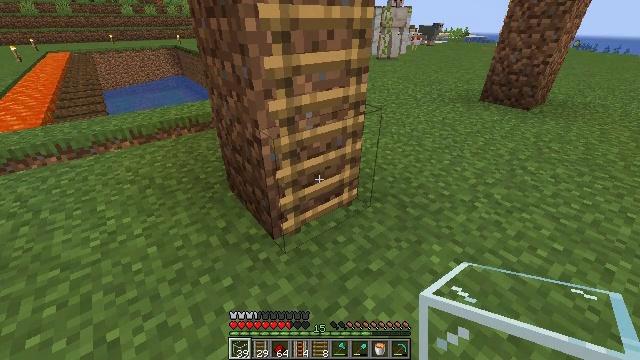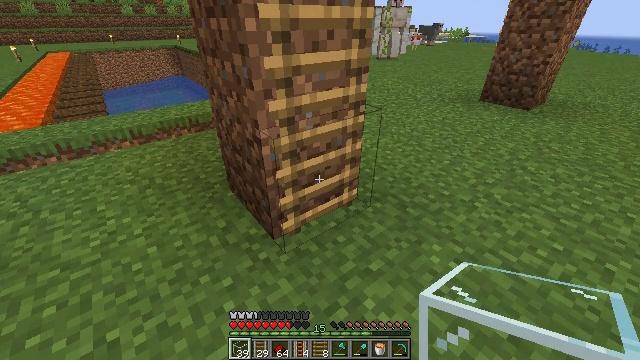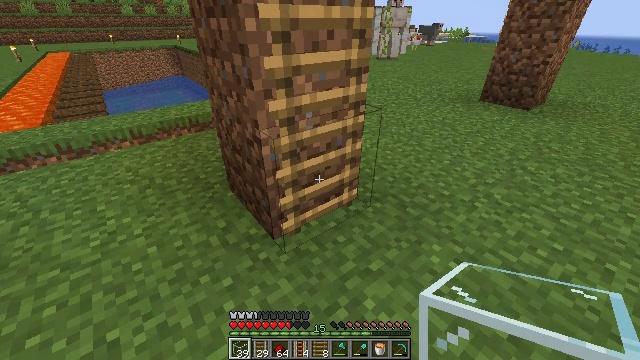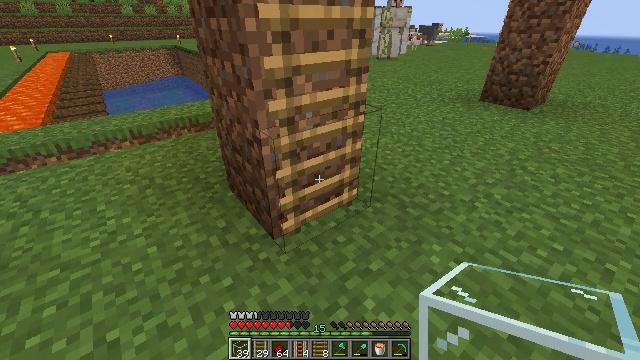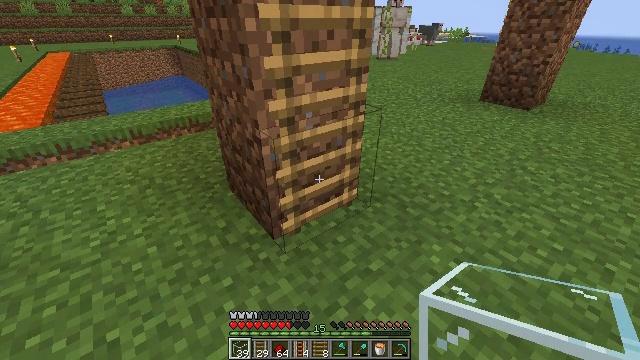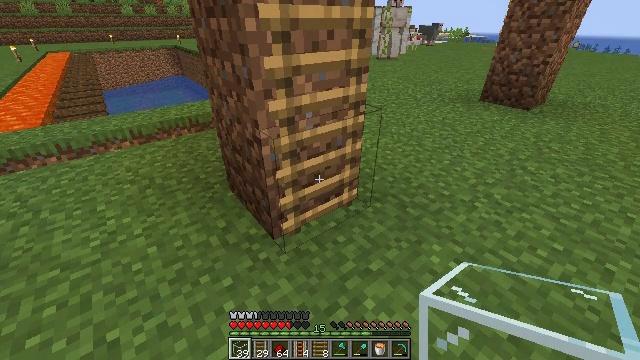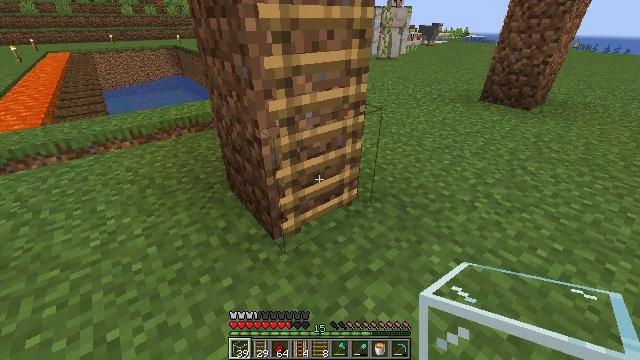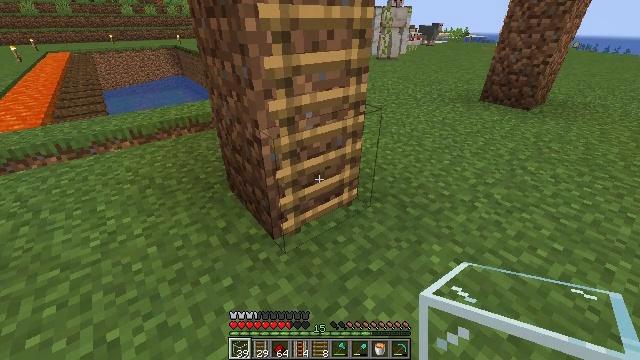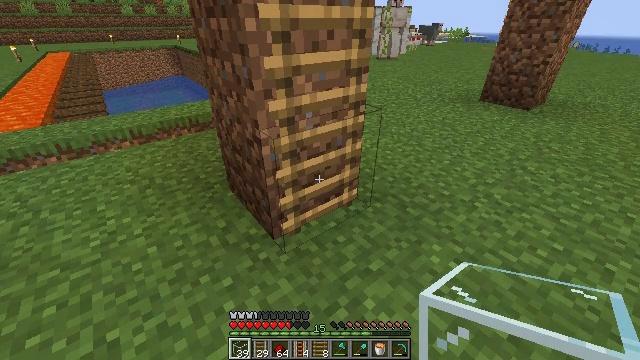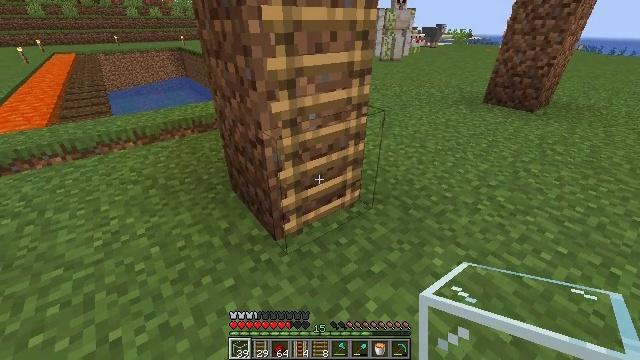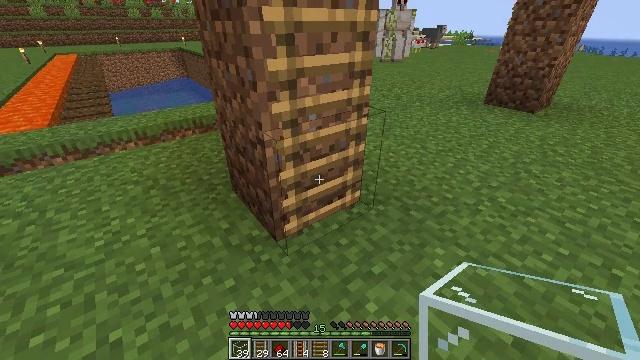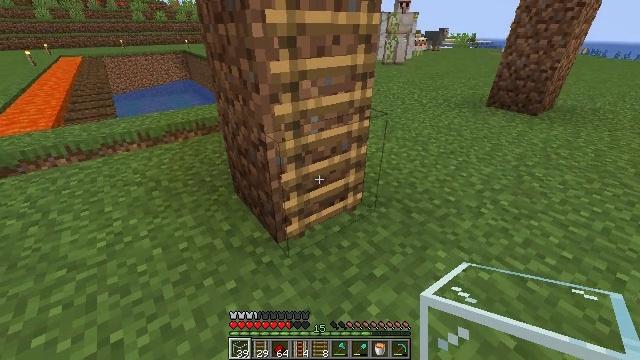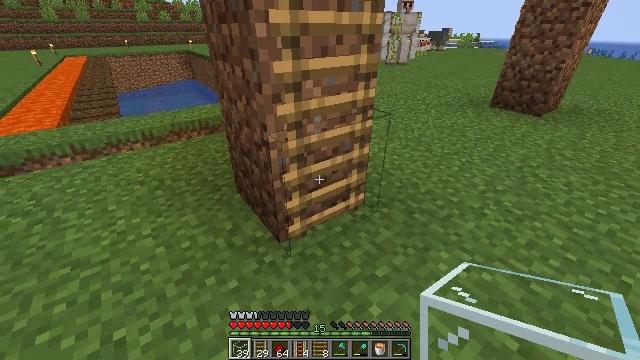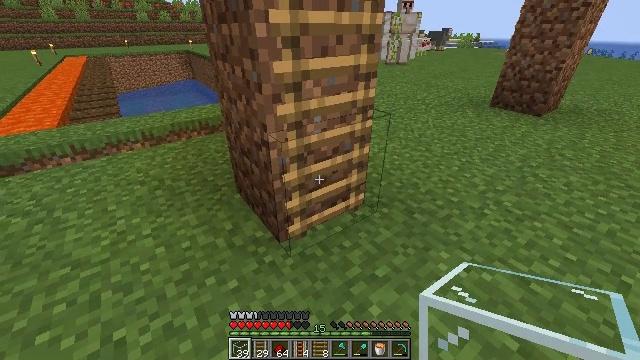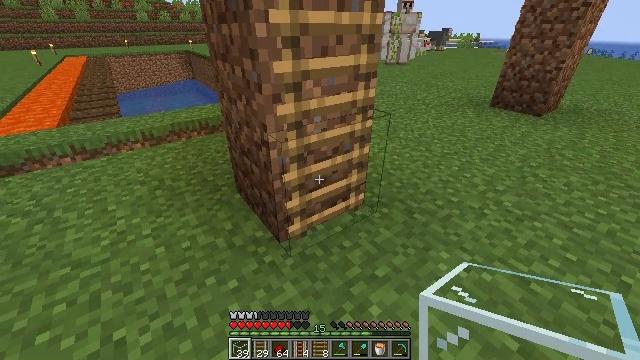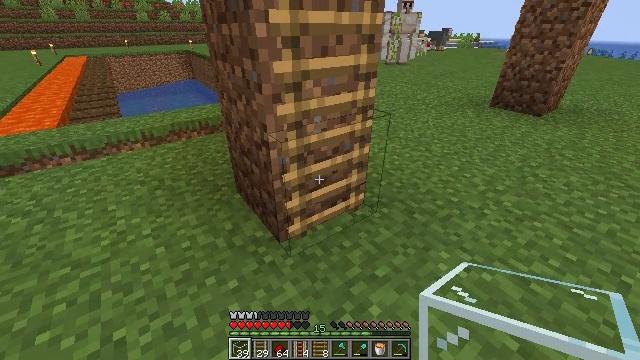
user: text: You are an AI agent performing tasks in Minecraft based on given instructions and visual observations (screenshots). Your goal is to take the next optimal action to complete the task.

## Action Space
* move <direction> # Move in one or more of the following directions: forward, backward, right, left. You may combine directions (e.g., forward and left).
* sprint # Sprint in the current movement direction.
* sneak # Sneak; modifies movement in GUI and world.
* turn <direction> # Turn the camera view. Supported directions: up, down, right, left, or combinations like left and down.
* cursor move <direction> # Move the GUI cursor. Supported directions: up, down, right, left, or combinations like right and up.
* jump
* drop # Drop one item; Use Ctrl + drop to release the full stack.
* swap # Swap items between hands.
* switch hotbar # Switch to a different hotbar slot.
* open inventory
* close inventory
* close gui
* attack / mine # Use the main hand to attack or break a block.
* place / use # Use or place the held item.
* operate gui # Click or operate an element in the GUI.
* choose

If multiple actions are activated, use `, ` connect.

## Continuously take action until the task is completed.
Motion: motion action
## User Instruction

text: Gather the ladder by attacking it.
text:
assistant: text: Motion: no_op
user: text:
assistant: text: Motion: no_op
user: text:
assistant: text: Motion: no_op
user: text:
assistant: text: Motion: no_op
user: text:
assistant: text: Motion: no_op
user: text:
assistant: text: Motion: no_op
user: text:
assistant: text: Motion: no_op
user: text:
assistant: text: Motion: no_op
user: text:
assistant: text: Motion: no_op
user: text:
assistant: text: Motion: no_op
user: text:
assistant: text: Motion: no_op
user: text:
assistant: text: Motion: no_op
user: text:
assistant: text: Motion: no_op
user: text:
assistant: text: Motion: no_op
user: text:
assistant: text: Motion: no_op
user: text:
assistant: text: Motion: no_op
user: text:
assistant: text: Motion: no_op
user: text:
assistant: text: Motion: no_op
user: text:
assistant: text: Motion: no_op
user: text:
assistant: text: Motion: no_op
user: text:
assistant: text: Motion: no_op
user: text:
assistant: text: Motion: no_op
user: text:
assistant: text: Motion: no_op
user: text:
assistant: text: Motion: no_op
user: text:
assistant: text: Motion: no_op
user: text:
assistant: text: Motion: no_op
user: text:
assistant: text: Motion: no_op
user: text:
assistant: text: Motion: no_op
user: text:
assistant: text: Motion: no_op
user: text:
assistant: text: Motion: no_op